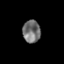
Tissue: prostate
Cell type: T cells
Senescence score: 0.1751
Nuclear area (px): 391
Mean DAPI intensity: 113.616